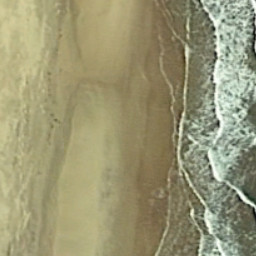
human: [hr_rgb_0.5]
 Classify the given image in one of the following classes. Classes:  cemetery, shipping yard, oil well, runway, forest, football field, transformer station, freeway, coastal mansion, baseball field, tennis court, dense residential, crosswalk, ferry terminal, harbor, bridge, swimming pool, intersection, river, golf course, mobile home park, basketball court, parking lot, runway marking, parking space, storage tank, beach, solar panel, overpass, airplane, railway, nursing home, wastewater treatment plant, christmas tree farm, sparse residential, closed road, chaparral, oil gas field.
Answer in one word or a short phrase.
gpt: beach